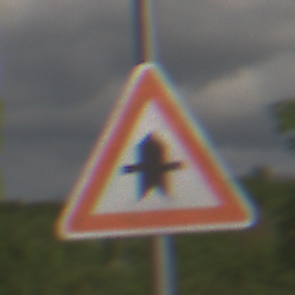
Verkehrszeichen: Vorfahrt
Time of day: Midday
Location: Outdoor (RoadRail)
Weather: PartlyCloudy
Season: NotSpecified
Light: Natural